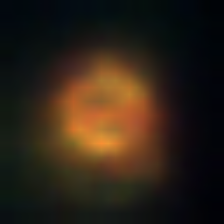
Taxon: NanoPlankton
Group: Other